Question: I have a problem regarding xml calling to REST web service, I have to pass following parameters to my web services in following format;
<URL>

So I write a code for this.But its make Some error. () My sample code is below;
'''
//prepare request
NSString *urlString = [NSString stringWithFormat:@"http://XXX.XXX.XXX.XXX/gayanAPI/GayanRESTService.svc/login"];
NSMutableURLRequest *request = [[NSMutableURLRequest alloc] init] ;
[request setURL:[NSURL URLWithString:urlString]];
[request setHTTPMethod:@"POST"];
//set headers
NSString *contentType = [NSString stringWithFormat:@"application/xml"];
[request addValue:contentType forHTTPHeaderField: @"Content-Type"];
//create the body
NSMutableData *postBody = [NSMutableData data];
[postBody appendData:[[NSString stringWithFormat:@"<Login xmlns="">"] dataUsingEncoding:NSUTF8StringEncoding]];
[postBody appendData:[[NSString stringWithFormat:@"<UserId>%@</UserId>",@"200"] dataUsingEncoding:NSUTF8StringEncoding]];
[postBody appendData:[[NSString stringWithFormat:@"<PassWord>%@</PassWord>",@"123"] dataUsingEncoding:NSUTF8StringEncoding]];
[postBody appendData:[[NSString stringWithFormat:@"<ResId>%@</ResId>",@"1000"] dataUsingEncoding:NSUTF8StringEncoding]];
[postBody appendData:[[NSString stringWithFormat:@"<DeviceId>%@</DeviceId>",@"1234"] dataUsingEncoding:NSUTF8StringEncoding]];
[postBody appendData:[[NSString stringWithFormat:@"</Login>"] dataUsingEncoding:NSUTF8StringEncoding]];
//post
[request setHTTPBody:postBody];
//get response
NSHTTPURLResponse* urlResponse = nil;
NSError *error = [[NSError alloc] init];
NSData *responseData = [NSURLConnection sendSynchronousRequest:request returningResponse:&urlResponse error:&error];
NSString *result = [[NSString alloc] initWithData:responseData encoding:NSUTF8StringEncoding];
NSLog(@"Response Code: %d", [urlResponse statusCode]);
if ([urlResponse statusCode] >= 200 && [urlResponse statusCode] < 300) {
NSLog(@"Response: %@", result);
//here you get the response
}
'''
What is the reason for it. I this I made a mistake when Im creating XML request. Please help me to solve this? can you give me a code for this? I was fed up with this.
Thanks alot.
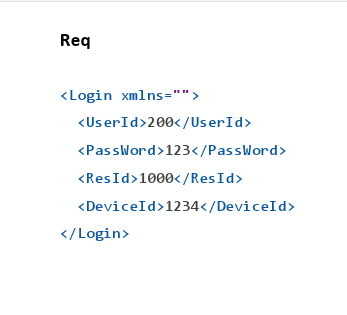
Answer: In this line,
'''
[postBody appendData:[[NSString stringWithFormat:@"<Login xmlns="">"] dataUsingEncoding:NSUTF8StringEncoding]];
'''
You need to quote double quotes (") with backslash (\) as follows:
'''
[postBody appendData:[[NSString stringWithFormat:@"<Login xmlns="">"] dataUsingEncoding:NSUTF8StringEncoding]];
'''
I'm not sure if it causes the error, though.